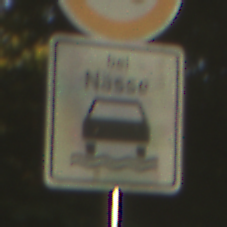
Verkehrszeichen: BeiNaesse
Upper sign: Geschwindigkeit90
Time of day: SunriseSunset
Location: Outdoor (Nature)
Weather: PartlyCloudy
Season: NotSpecified
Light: Natural